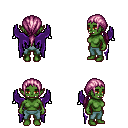
a pixel art fantasy rpg character, female body template, orc, green skin, purple wings, teal pants, pink ponytail hairstyle, four views (front, back, left, right), 2x2 character sprite sheet, small pixel art, hard edges, no anti-aliasing